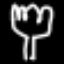
Label: fork